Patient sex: M
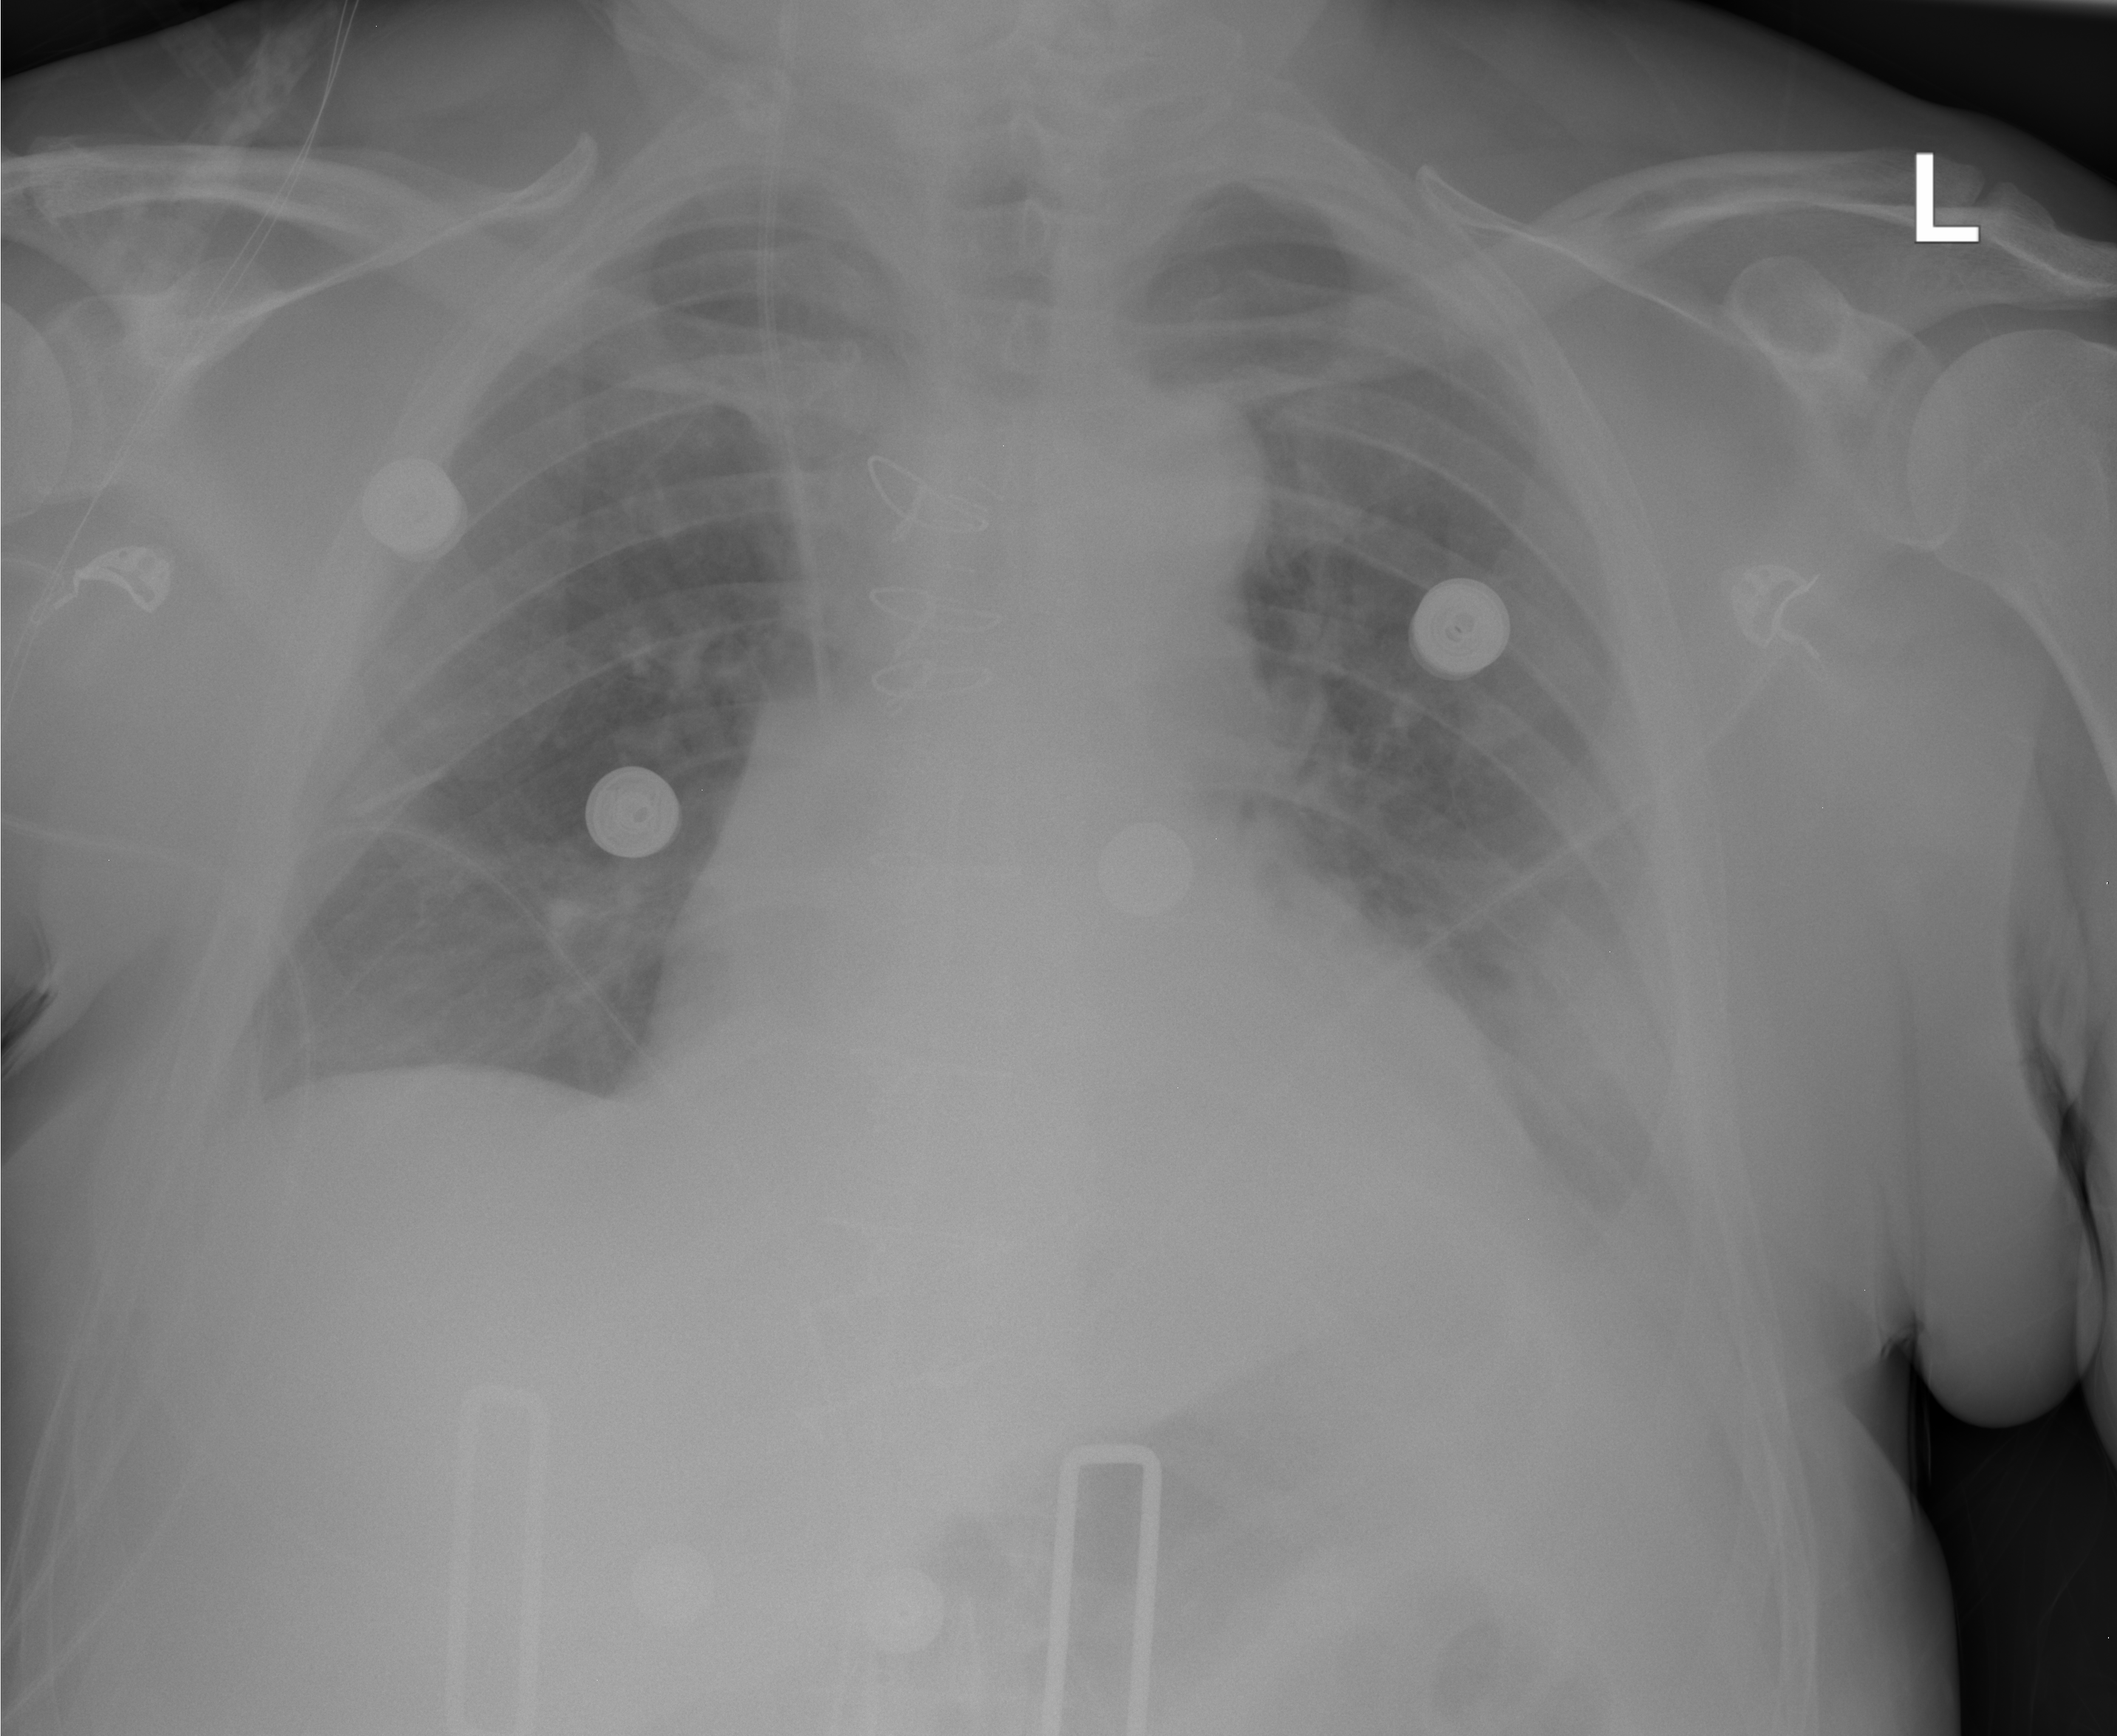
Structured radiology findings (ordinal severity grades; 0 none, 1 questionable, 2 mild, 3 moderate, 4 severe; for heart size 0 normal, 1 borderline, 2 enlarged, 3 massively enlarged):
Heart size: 2
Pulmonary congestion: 2
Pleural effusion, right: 0
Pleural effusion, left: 2
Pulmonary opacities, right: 0
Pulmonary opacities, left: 0
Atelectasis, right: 1
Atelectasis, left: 2